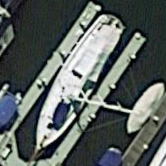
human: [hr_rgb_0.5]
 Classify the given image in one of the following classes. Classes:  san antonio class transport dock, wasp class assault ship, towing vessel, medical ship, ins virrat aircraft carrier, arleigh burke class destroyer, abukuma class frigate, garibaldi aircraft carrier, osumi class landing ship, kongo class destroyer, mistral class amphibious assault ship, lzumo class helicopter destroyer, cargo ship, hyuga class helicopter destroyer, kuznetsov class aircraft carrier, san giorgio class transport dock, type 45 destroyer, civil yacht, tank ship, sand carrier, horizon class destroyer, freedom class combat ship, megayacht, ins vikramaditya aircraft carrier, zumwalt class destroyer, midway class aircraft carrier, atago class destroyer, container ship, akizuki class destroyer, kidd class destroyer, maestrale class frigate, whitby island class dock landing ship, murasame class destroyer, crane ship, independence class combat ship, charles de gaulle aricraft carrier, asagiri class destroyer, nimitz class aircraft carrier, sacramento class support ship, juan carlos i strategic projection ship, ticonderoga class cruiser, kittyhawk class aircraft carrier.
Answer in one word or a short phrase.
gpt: Civil yacht